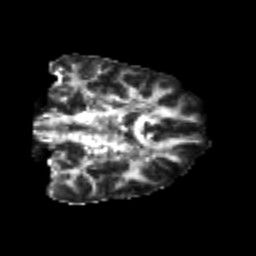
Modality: FA
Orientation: coronal
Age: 24
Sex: female
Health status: healthy
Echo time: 0.074 s